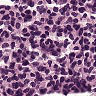
Metastatic tissue present: no